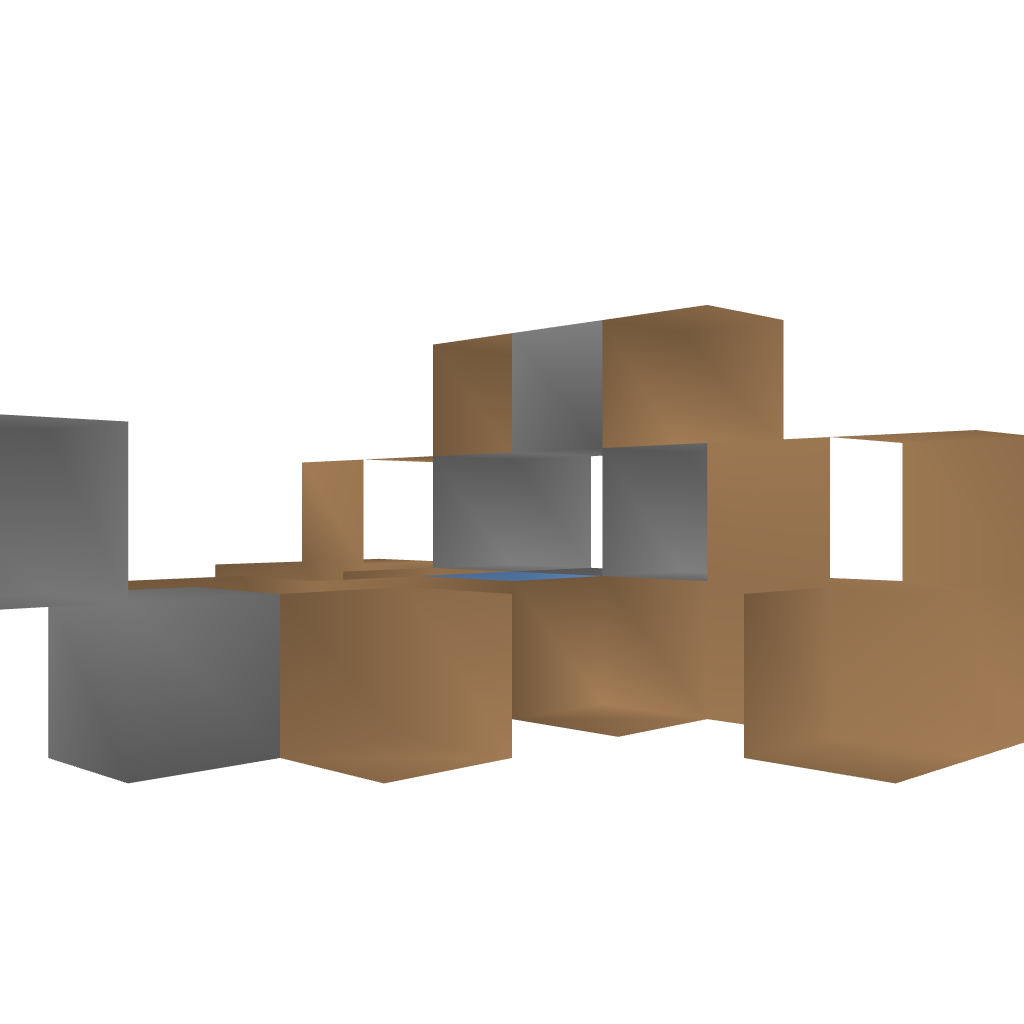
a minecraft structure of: Food Machine bad low quality